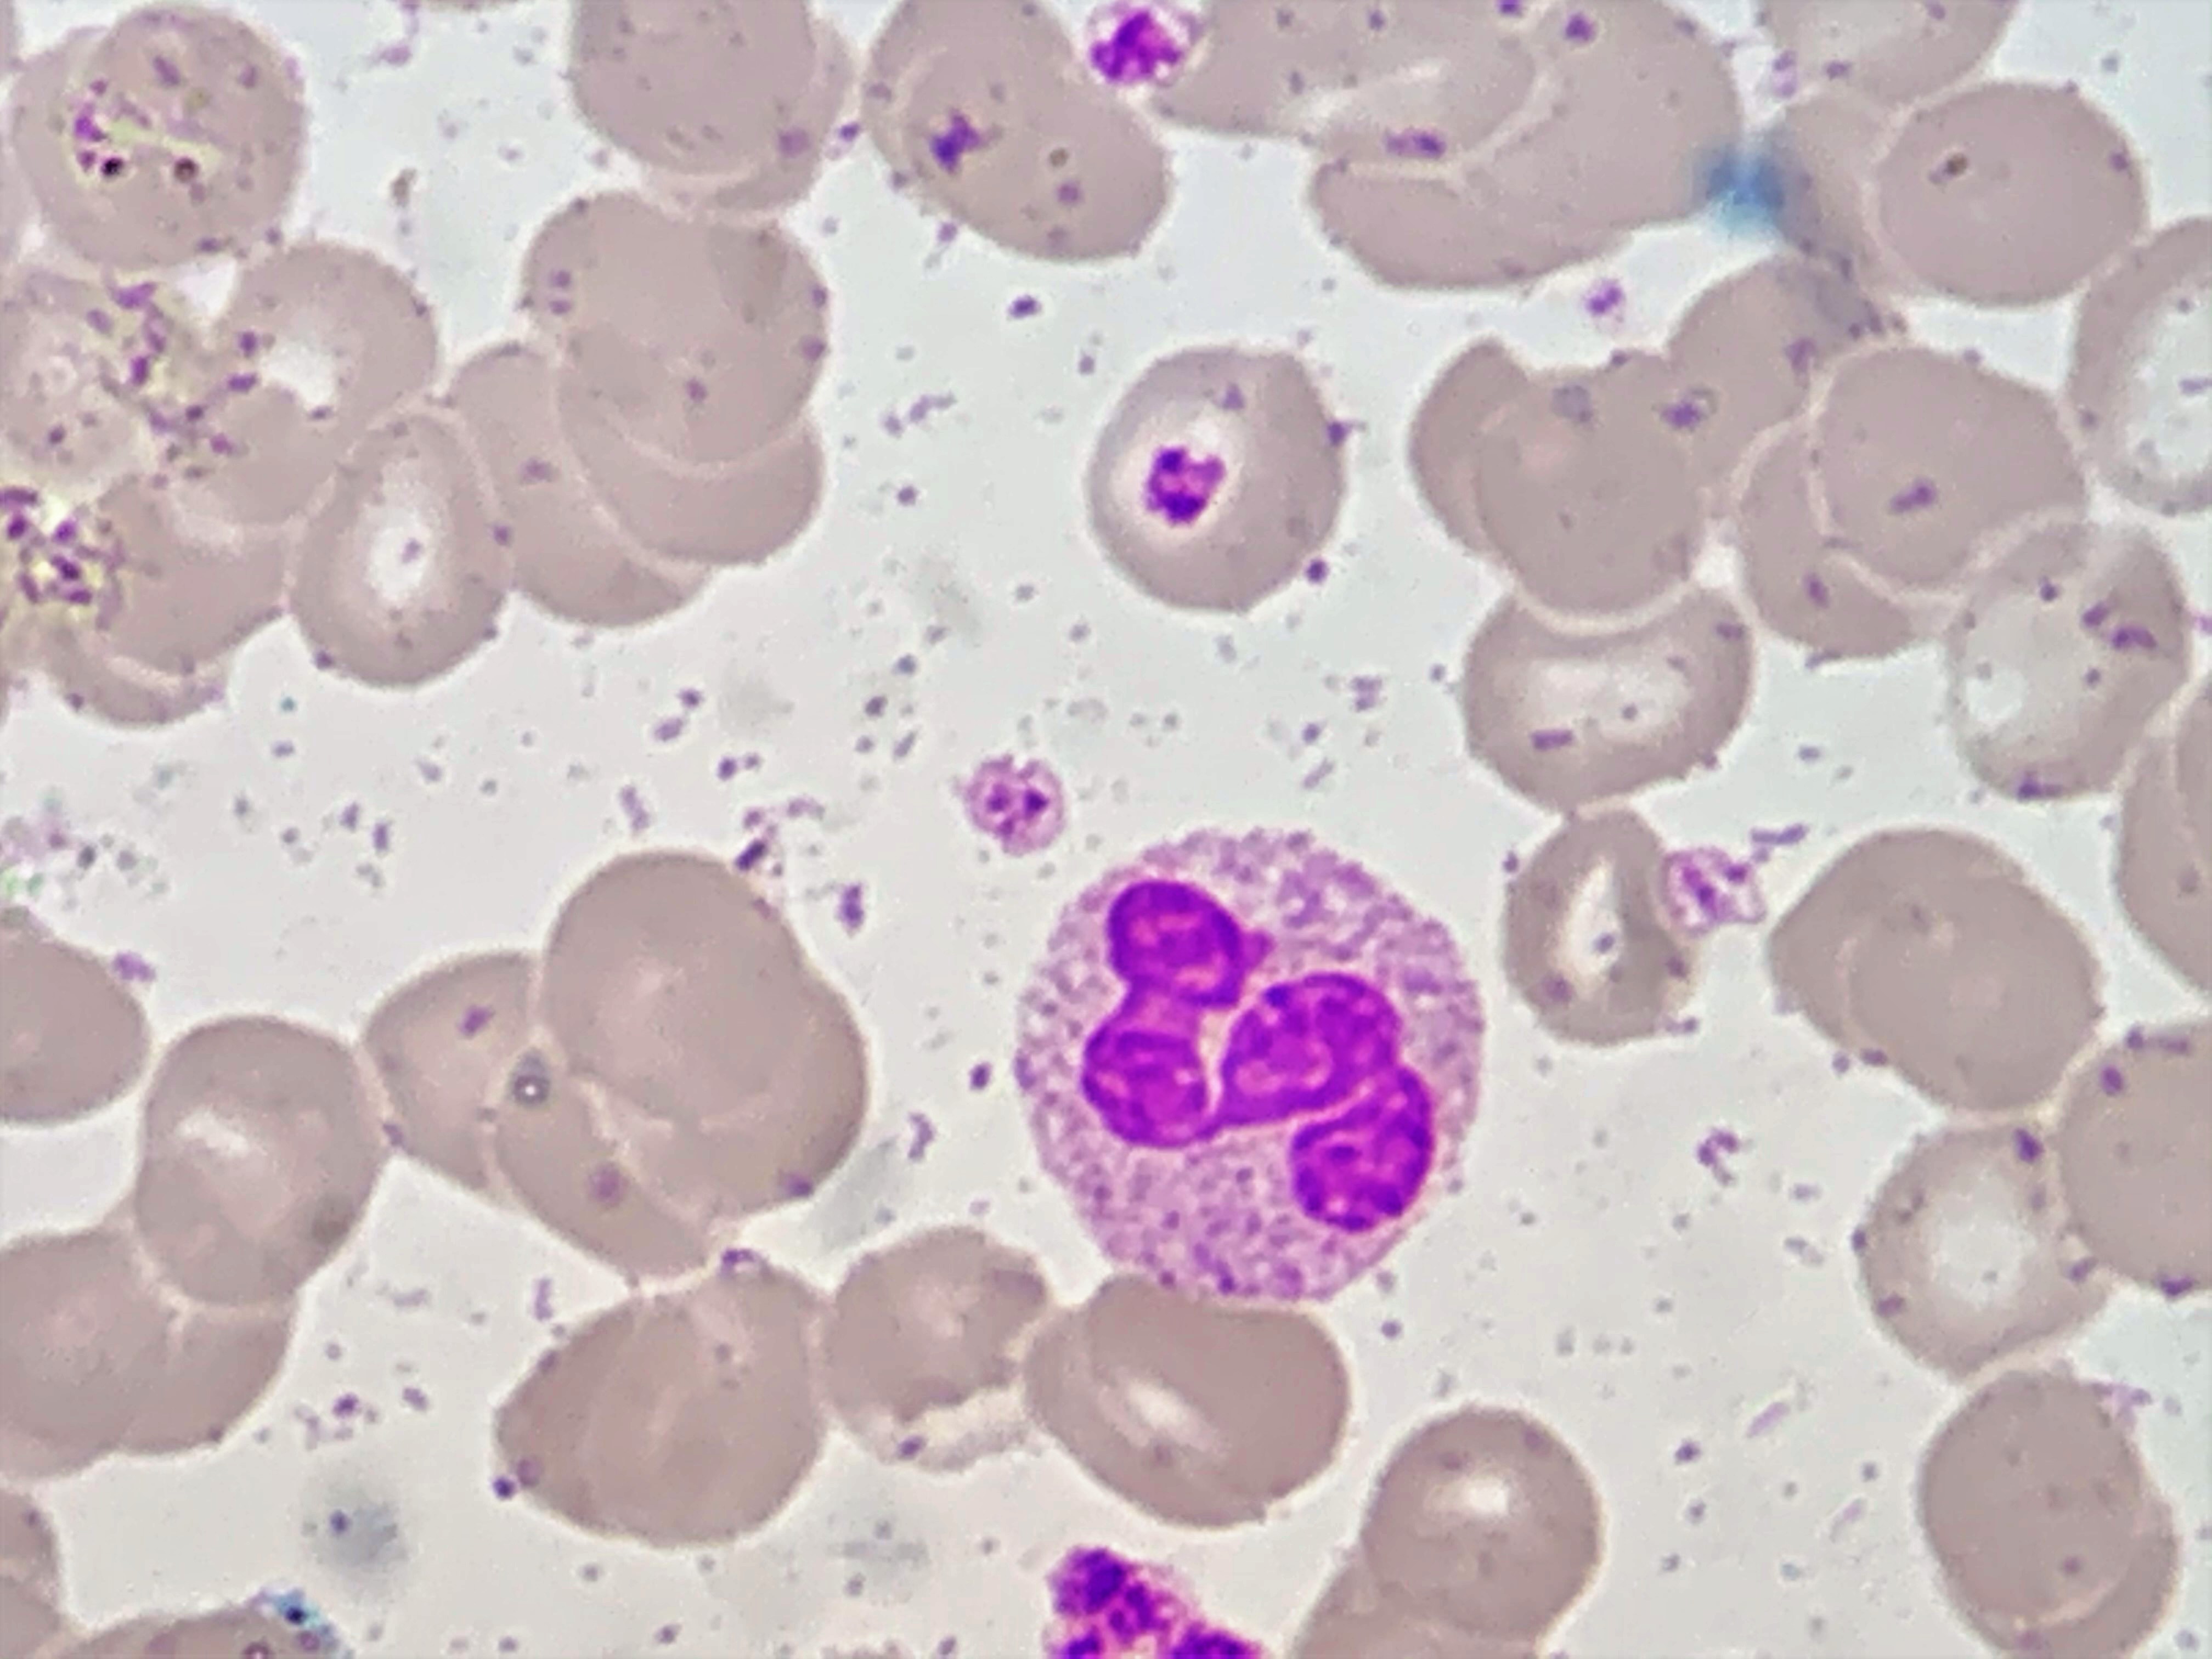
Cell type: NEUTROPHILS